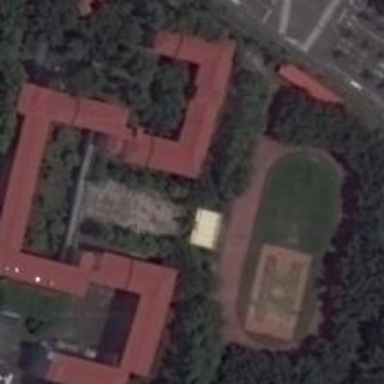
A distinctive building and a small exercise yard are in this area, integrated with dense plants .